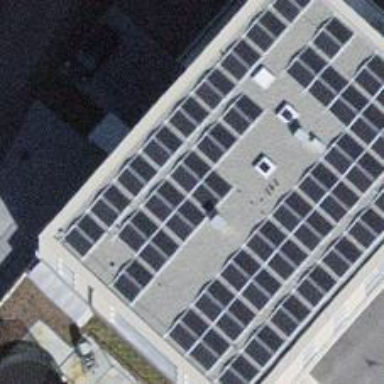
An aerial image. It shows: Solar power generator with photovoltaic panels.